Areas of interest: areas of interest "Nanhuai New Town Luchao Gang Park"
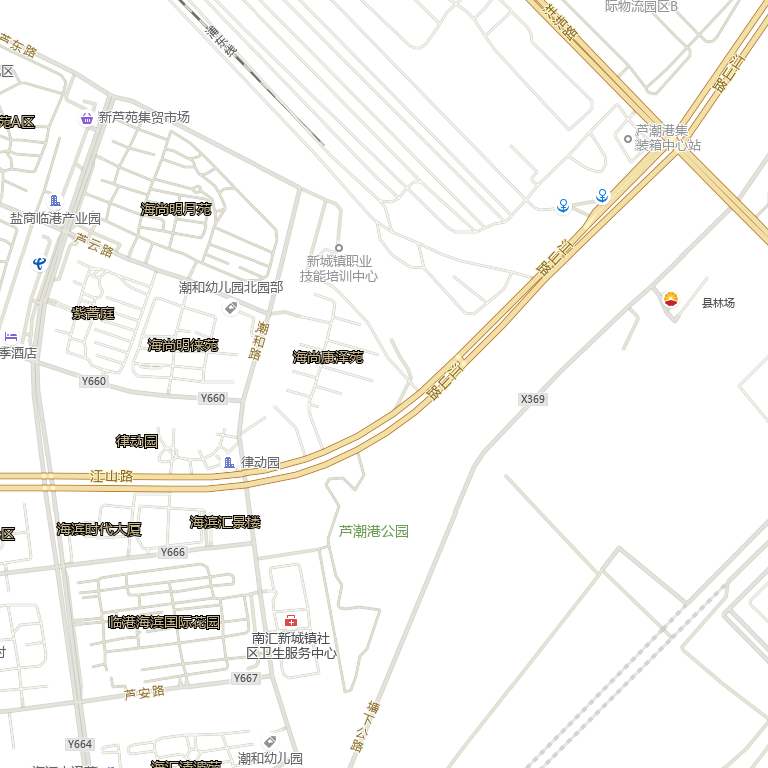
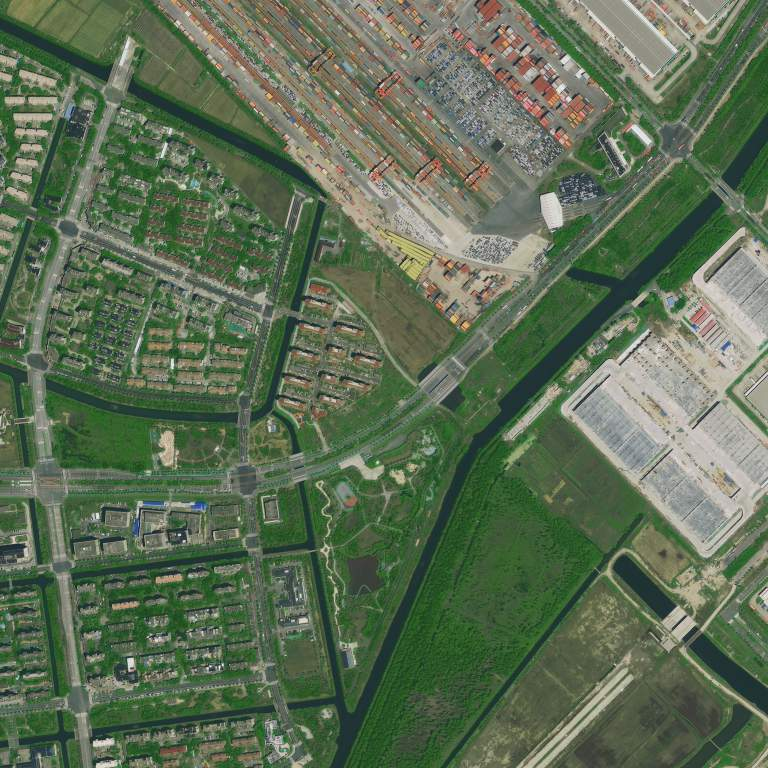